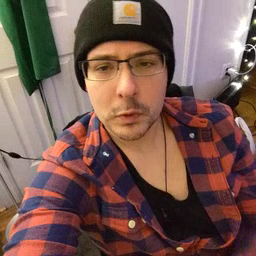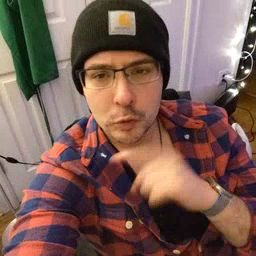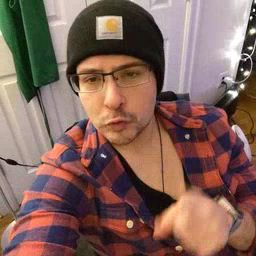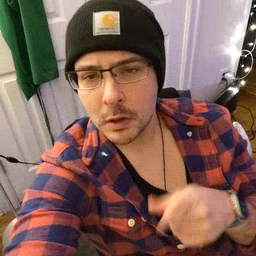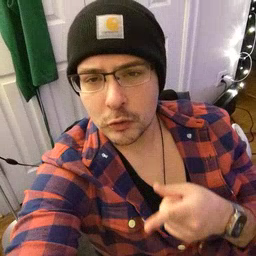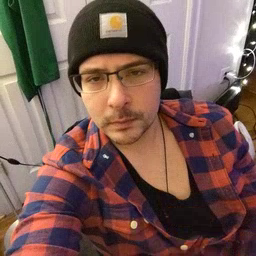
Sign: dryer